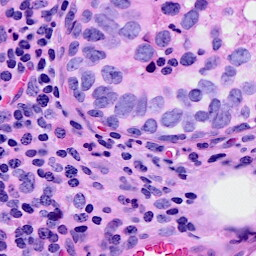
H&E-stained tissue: Breast